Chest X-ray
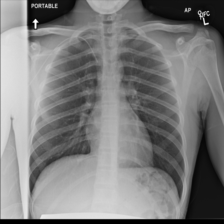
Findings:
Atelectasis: negative
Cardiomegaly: negative
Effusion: negative
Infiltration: negative
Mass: negative
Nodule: negative
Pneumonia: negative
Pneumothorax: negative
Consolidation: negative
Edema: negative
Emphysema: negative
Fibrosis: negative
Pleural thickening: negative
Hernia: negative